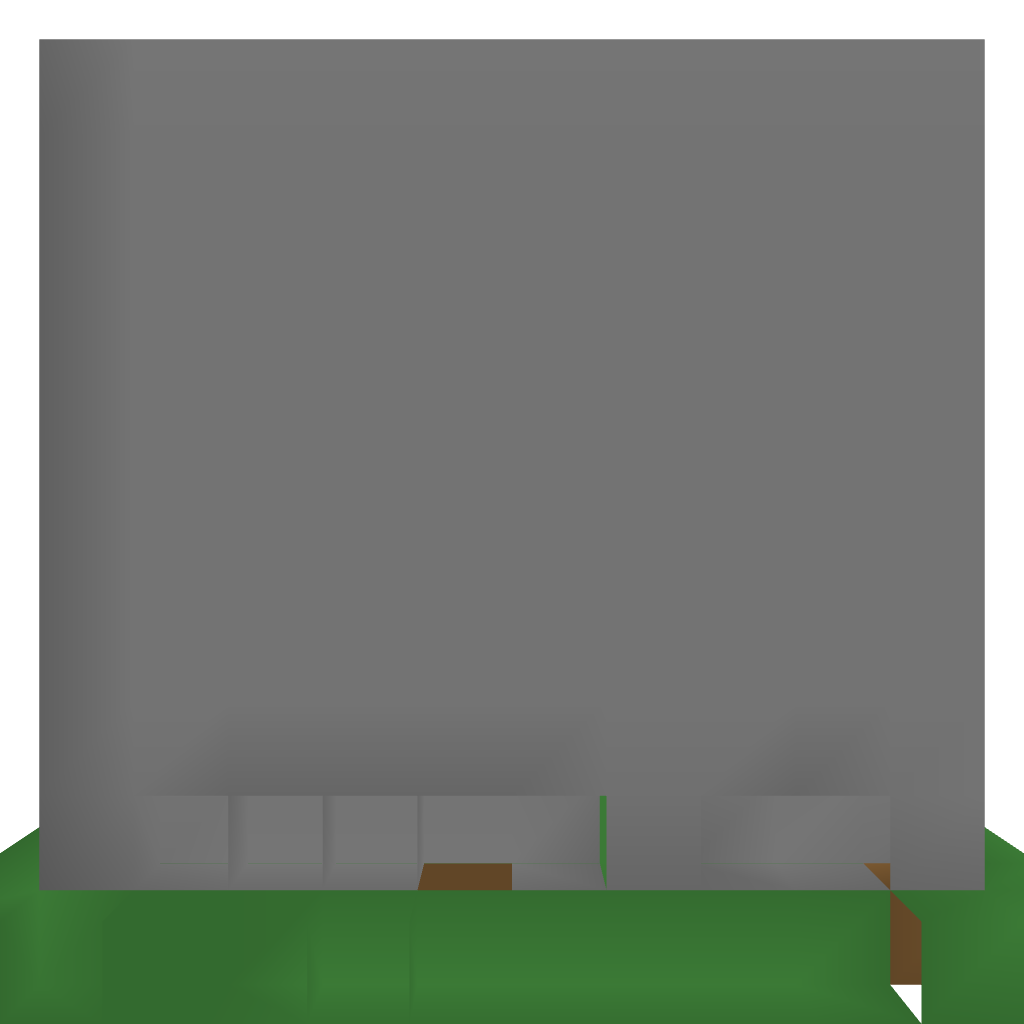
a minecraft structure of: Mooshroom red house bad low quality